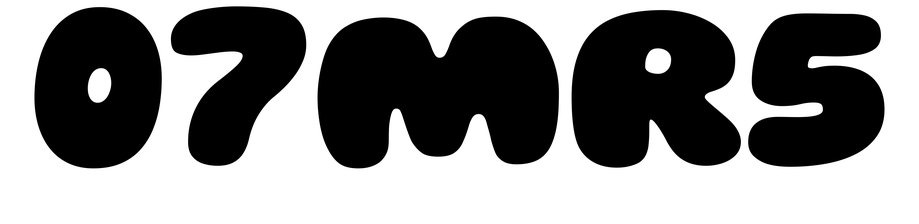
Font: Gluten_Black